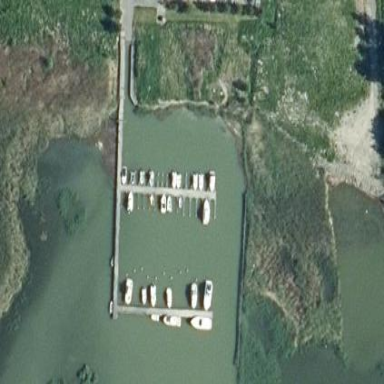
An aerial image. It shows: Marina on leisure land.